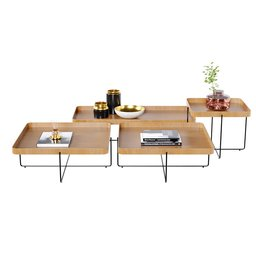
Label: furniture